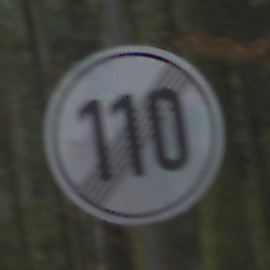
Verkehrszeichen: EndeGeschwindigkeit110
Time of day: Midday
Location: Outdoor (Nature)
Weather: Overcast
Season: NotSpecified
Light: Natural